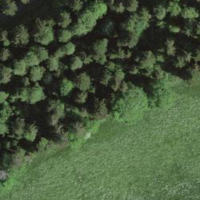
EUNIS habitat code: 41
Species observed at this site:
Aruncus dioicus